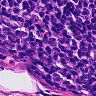
Metastatic tissue present: no